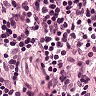
Metastatic tissue present: no